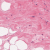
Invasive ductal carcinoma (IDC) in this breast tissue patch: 0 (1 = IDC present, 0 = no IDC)